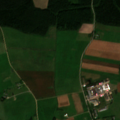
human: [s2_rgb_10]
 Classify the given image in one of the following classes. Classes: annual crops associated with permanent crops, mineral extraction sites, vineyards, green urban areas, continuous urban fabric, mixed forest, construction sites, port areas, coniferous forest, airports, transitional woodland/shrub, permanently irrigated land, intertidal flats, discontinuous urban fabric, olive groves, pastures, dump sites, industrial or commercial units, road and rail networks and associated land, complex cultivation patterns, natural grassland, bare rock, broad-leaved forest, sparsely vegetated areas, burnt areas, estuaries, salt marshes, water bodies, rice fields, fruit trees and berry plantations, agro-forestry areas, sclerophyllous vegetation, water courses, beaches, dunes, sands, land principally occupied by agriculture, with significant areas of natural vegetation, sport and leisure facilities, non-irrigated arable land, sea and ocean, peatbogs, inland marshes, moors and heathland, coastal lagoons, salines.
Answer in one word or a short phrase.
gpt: discontinuous urban fabric, non-irrigated arable land, pastures, complex cultivation patterns, land principally occupied by agriculture, with significant areas of natural vegetation, mixed forest